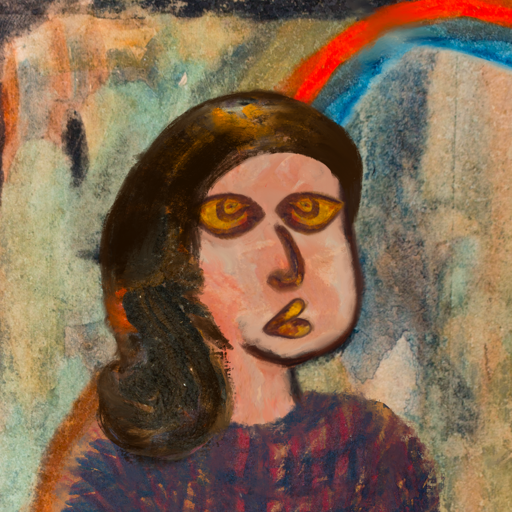
Background: Childish, Head And Neck Side: Roy_Bahadur, Face Side: Comrade, Bust: In_The_Sun, Hair Side: Gypsy_Queen, Head Accessory: Blank, Second Necklace: Blank, Necklace: Blank, Baby: Blank